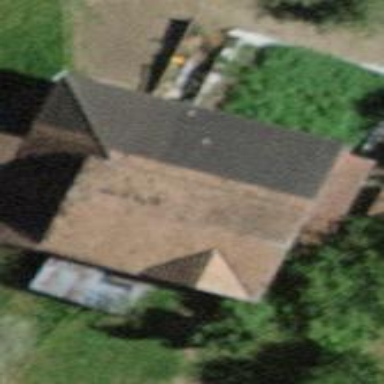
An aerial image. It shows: Barn.